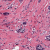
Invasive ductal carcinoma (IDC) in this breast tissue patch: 0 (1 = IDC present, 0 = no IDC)